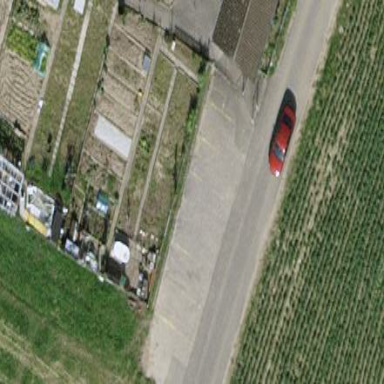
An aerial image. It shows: Normal parking space available at the amenity.